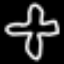
Label: airplane